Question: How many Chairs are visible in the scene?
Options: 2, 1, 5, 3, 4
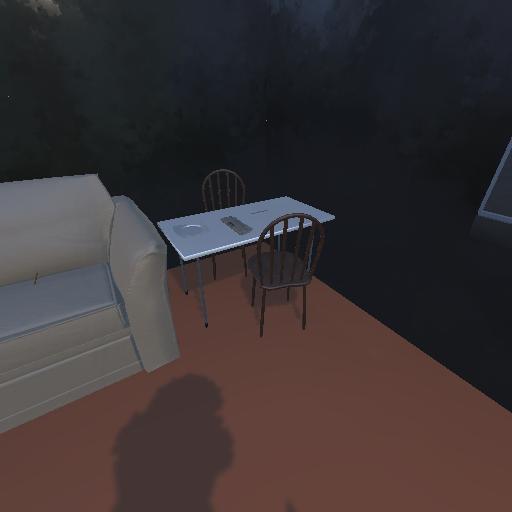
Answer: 2